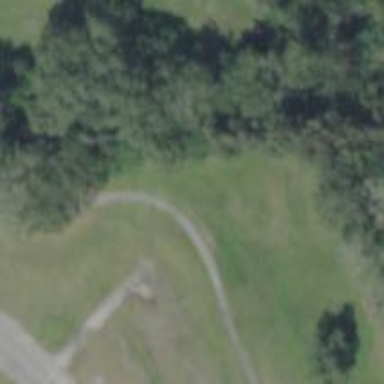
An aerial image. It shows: Asphalt cycleway.